Question: I have using the window.print() function to print the page result.
In aspx Page :
'''
<table cellpadding="4" cellspacing="1" border="0" align="center" class="noprint" width="98%">
<tr><td class="title" height="22">XXXXXX</td></tr>
</table>
<FHR:ErrMessage ID="EM" runat="server" visible="false" />
<asp:Panel ID="PanelView" runat="server" Visible="false" >
<ucl:uclView ID="XXXViewScreen" runat="server" ></ucl:uclView>
</asp:Panel>
'''
In user Control Page :
'''
/ More than 500 lines code /
In last line of the page :
<input type="button" value="Print" onclick="window.print();" class="winbutton"/>
'''
I have checked the print option in(IE11, IE10, Firefox, Chrome) browsers, working fine in our end.
But some other system throws the following error:

Anyone can meet out this issue..?
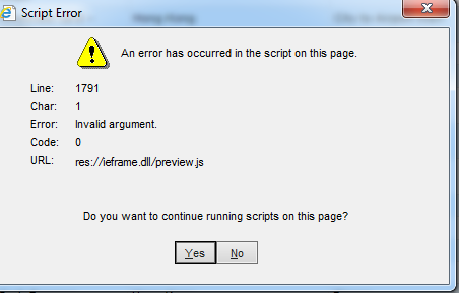
Answer: This error is well documented on Microsoft see this <URL> is not updated, corrupted or not configured.
Also the error occurs when the printer is shared on network and the client cannot reach it or the printer append from a Terminal Server.
You can update/configure the driver on the client or maybe or you can try to wrap the 'window.print()' on try/catch:
'''
try {
window.print();
}
catch(err) {
console.log("cannot print");
}
'''
Anyway since cannot repros the error I cannot know if working.